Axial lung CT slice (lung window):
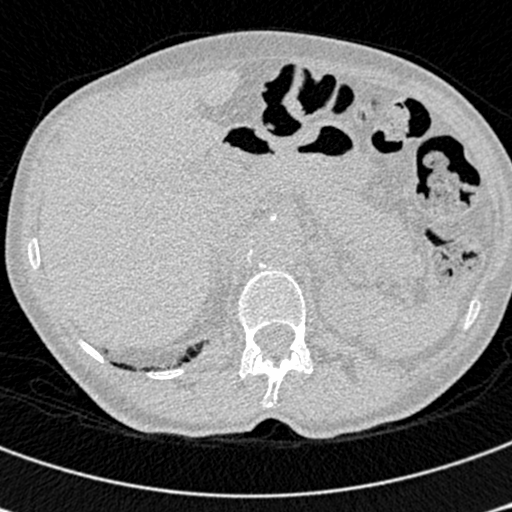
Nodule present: no